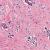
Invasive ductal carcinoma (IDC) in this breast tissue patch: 1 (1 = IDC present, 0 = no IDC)